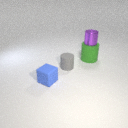
small blue rubber cube in front of small gray rubber cylinder